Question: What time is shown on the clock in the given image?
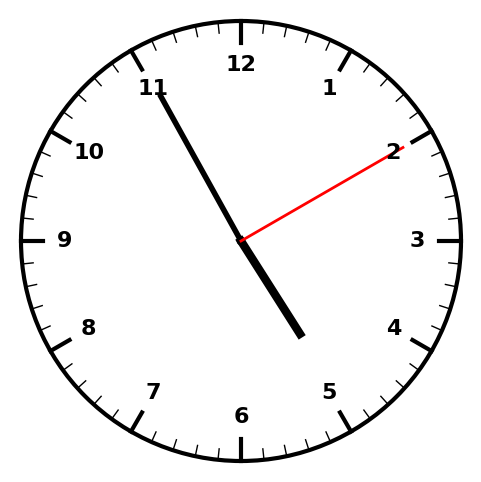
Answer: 04:55:10